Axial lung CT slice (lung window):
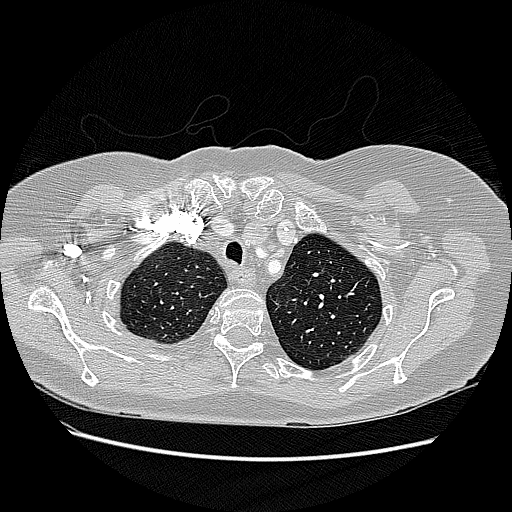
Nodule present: no